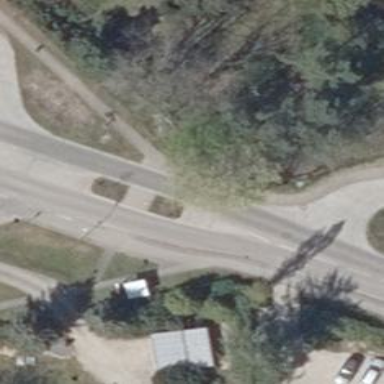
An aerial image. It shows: Traffic calming island.